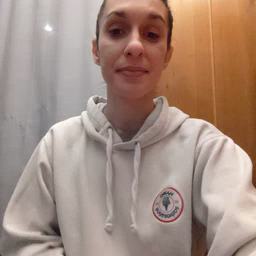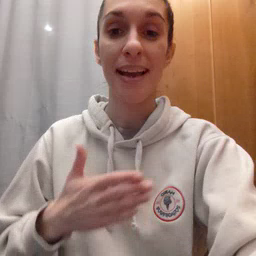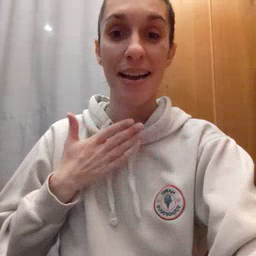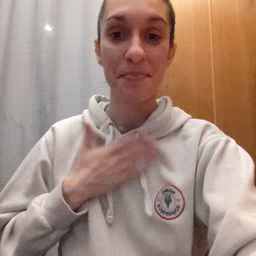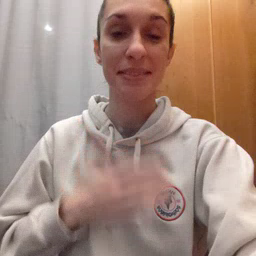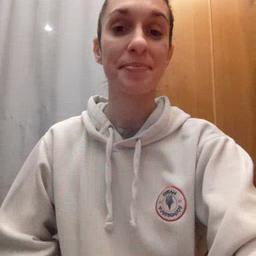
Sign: happy